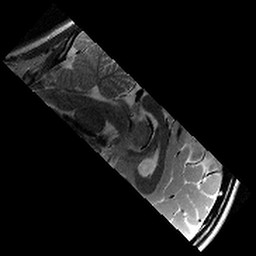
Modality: T2w
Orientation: sagittal
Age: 13
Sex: female
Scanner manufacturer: siemens
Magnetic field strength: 3 T
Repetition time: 8.46 s
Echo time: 0.067 s